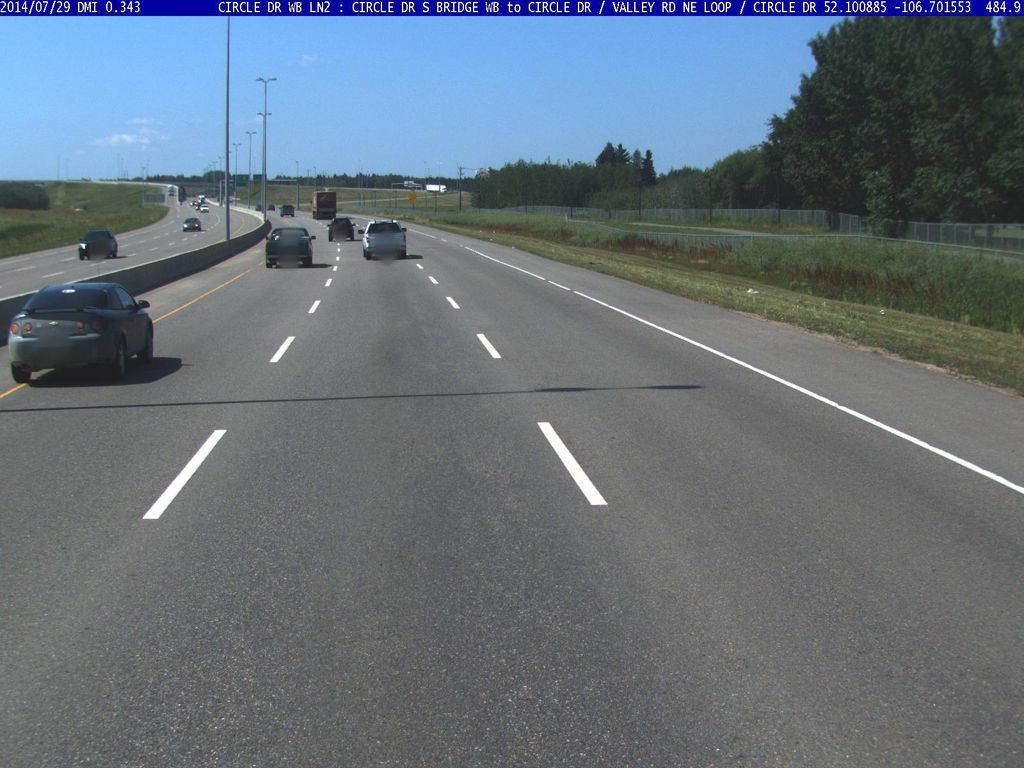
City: saskatoon